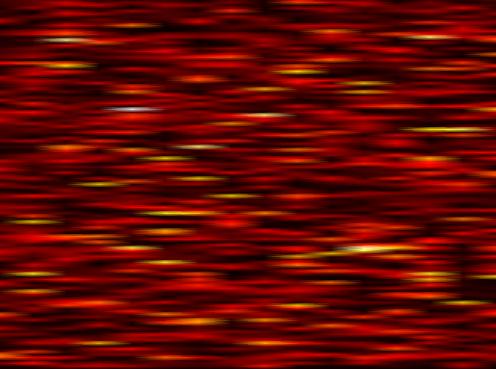
Label: UFMC